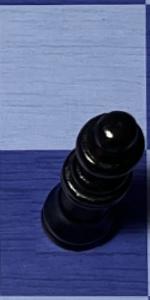
Label: Queen_Black